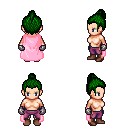
a pixel art fantasy rpg character, female body template, human, light skin, pink cape, magenta pants, green short topknot hairstyle, metal gloves, brown shoes, four views (front, back, left, right), 2x2 character sprite sheet, small pixel art, hard edges, no anti-aliasing